Question: How many apps are in green color?
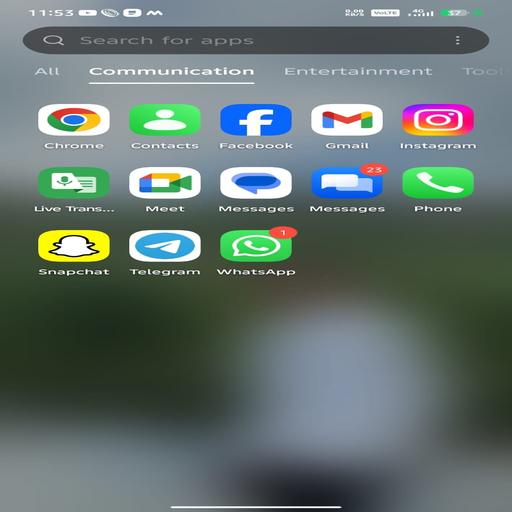
Answer: Four